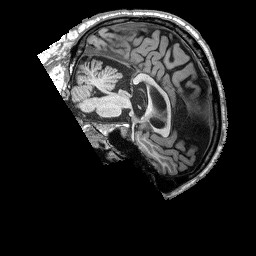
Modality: T1w
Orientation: sagittal
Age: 54
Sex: male
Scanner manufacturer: siemens
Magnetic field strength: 3 T
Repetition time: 2.53 s
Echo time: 0.00144 s